Interaction volume radius: 5 \u00c5
Interaction volume height: 25 \u00c5
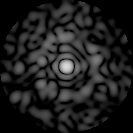
Disorder parameter: 0.8371